Interaction volume radius: 10 \u00c5
Interaction volume height: 20 \u00c5
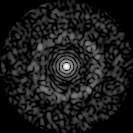
Disorder parameter: 0.8541